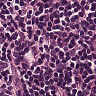
Metastatic tissue present: no